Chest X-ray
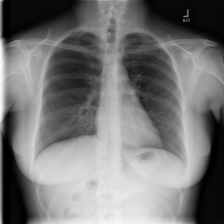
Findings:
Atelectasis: negative
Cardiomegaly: negative
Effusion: negative
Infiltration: negative
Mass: negative
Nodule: negative
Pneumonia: negative
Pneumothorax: negative
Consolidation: negative
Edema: negative
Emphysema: negative
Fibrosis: negative
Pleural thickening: negative
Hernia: negative